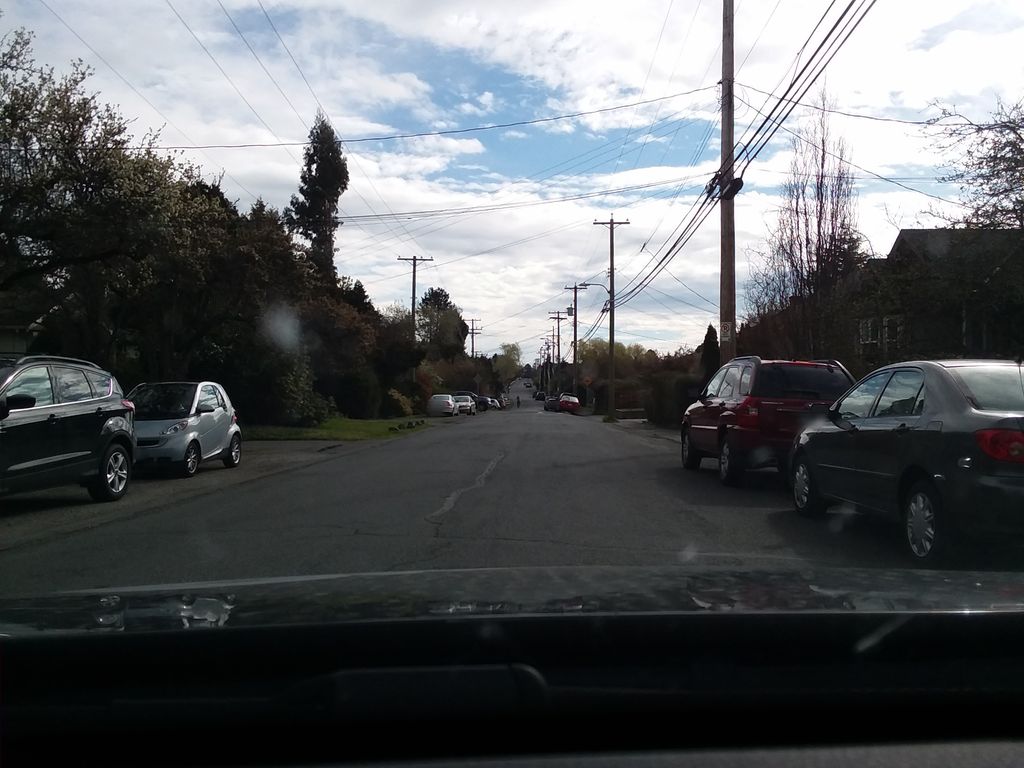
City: victoria